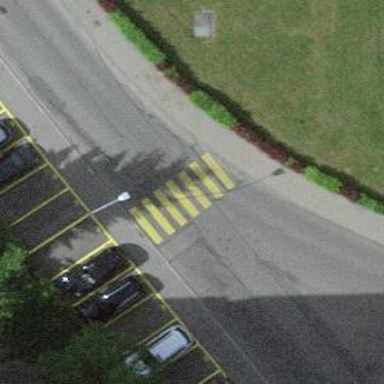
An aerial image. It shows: Marked crossing on the road.